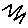
Label: zigzag